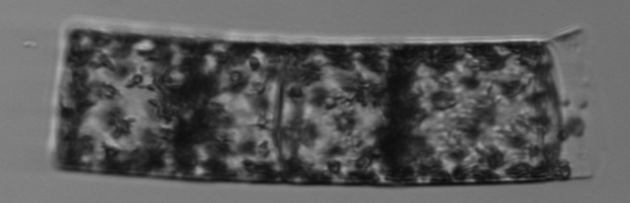
Label: Guinardia_flaccida